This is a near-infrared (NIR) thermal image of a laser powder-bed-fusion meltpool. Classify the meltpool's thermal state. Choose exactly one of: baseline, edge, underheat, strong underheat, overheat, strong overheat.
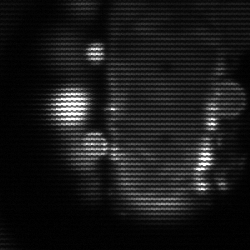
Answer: strong underheat